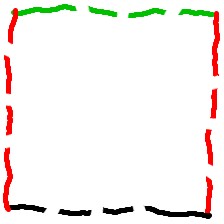
Shape: square